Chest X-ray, PA view. Patient: 56 years old, sex M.
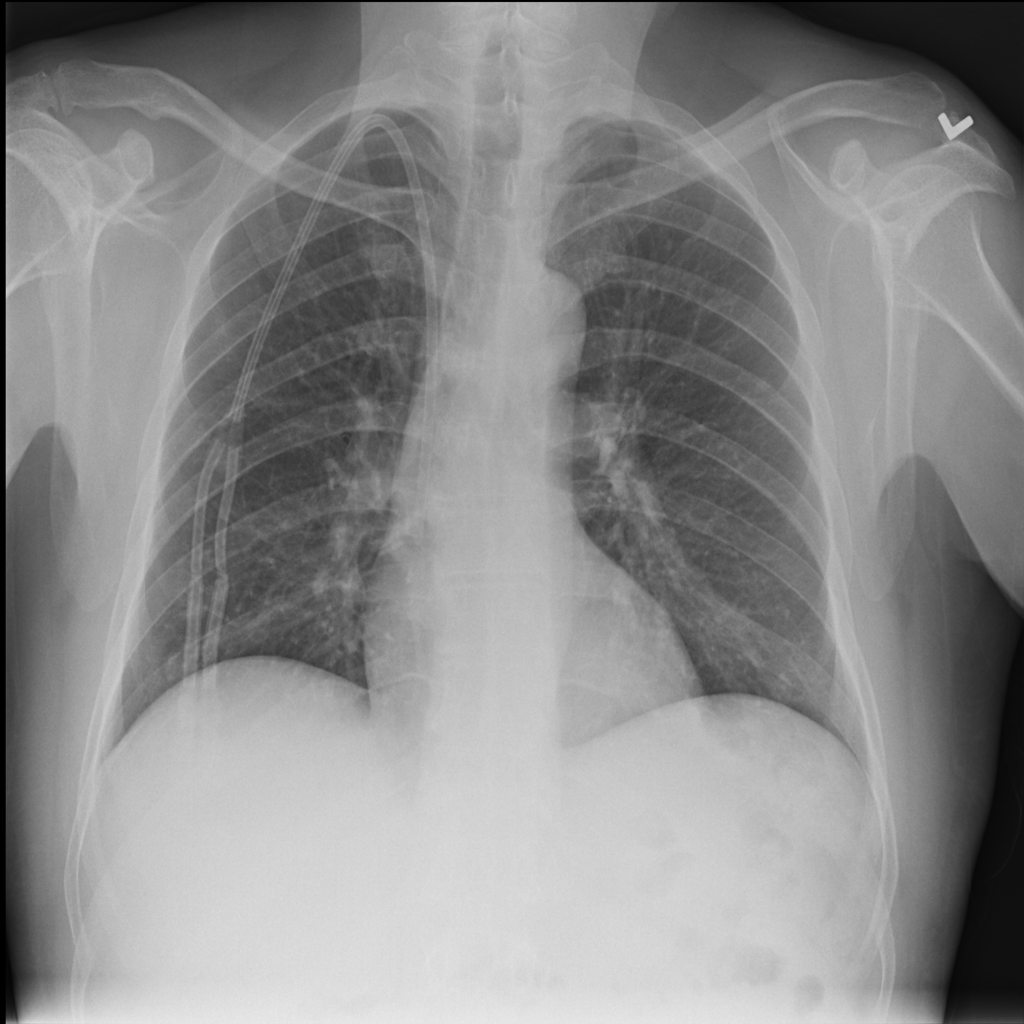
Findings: No Finding